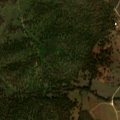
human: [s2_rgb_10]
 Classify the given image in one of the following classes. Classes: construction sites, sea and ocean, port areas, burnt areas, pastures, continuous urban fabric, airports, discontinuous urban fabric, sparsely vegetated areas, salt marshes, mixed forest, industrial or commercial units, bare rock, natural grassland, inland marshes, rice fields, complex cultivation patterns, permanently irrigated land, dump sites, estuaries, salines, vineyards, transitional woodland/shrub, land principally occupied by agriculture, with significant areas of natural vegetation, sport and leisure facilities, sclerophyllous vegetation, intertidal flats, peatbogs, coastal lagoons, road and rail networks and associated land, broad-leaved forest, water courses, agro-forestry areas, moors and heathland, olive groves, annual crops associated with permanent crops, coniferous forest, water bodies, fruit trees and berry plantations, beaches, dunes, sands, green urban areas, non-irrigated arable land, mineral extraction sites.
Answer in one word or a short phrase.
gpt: non-irrigated arable land, annual crops associated with permanent crops, complex cultivation patterns, agro-forestry areas